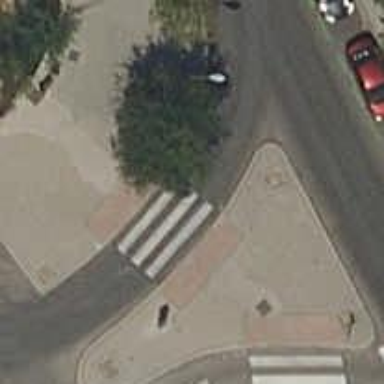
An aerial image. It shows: Uncontrolled road crossing.